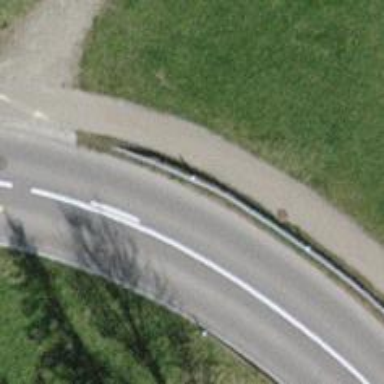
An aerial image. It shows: Tertiary road.